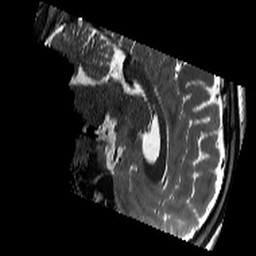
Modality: T2w
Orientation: sagittal